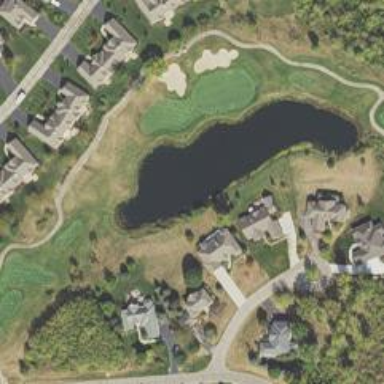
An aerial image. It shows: Picturesque scene of golf course with lateral water hazard.